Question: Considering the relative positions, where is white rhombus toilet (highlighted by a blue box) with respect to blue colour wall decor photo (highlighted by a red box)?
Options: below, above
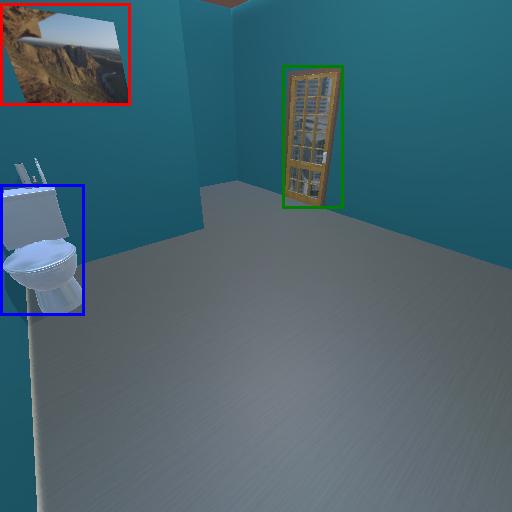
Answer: below